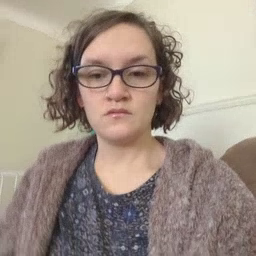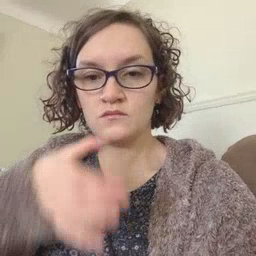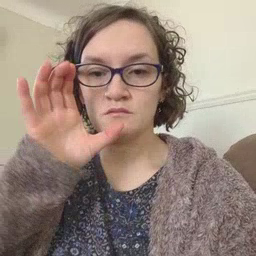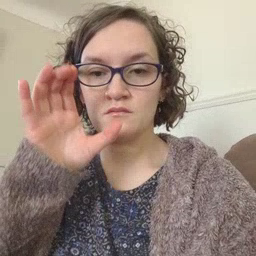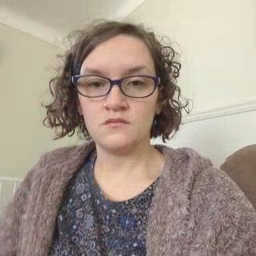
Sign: drink